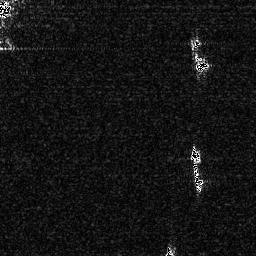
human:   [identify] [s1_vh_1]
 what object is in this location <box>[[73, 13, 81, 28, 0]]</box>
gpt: <ref>1 medium ship at the top right</ref>